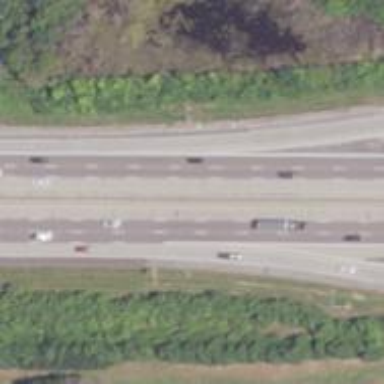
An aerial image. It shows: Motorway.